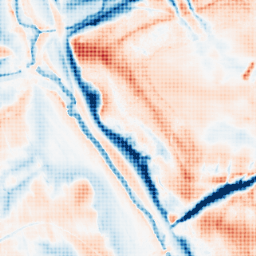
Category: classical
Decomposition family: gaussian
Decomposition parameters: sigma: 10
Upsampling method: sinc_hamming
Upsampling parameters: scale: 4
kernel_size: 4
Upsampling scale: 4